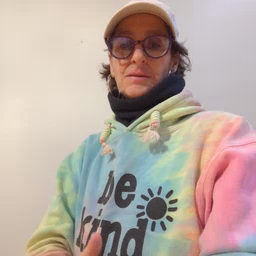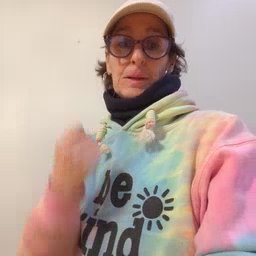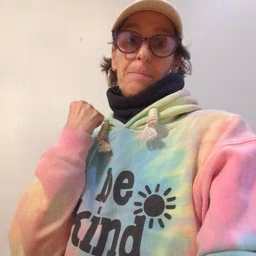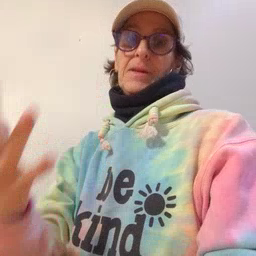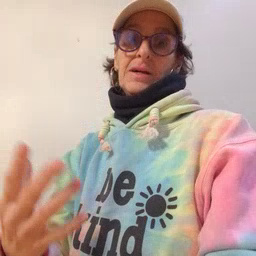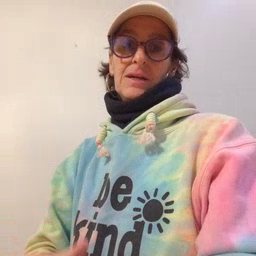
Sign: many